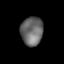
Tissue: lung
Cell type: B cells
Senescence score: 0.2288
Nuclear area (px): 625
Mean DAPI intensity: 104.24